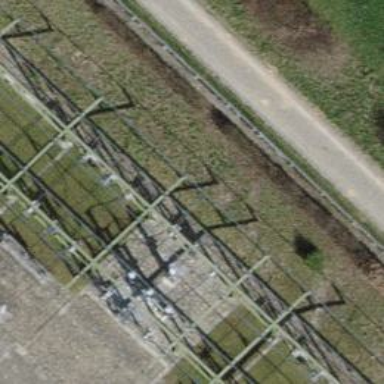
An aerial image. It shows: Insulator used in power equipment.